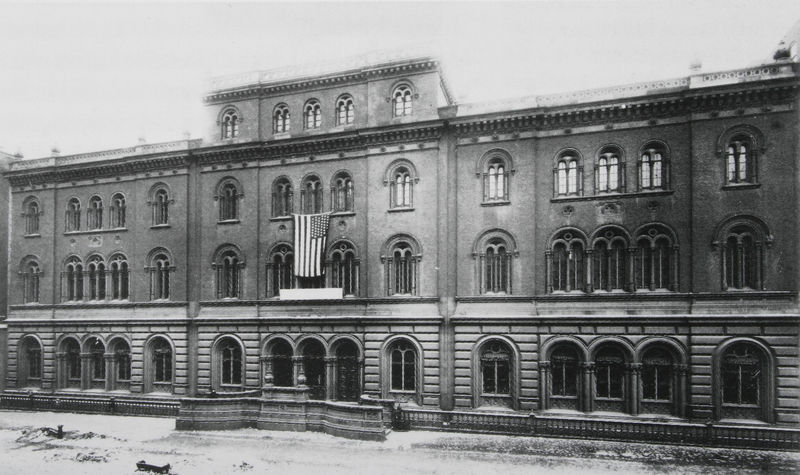
Titel: Aussenansicht mit den späteren Anbauten
Künstler: Alexander Saeltzer
Standort: New York
Institution: Astor Bibliothek
Schlagwörter: himmel, weiß, fenster, glas, grau, schwarz, strasse, säulen, dach, gebäude, haus, schnee, zaun, wand, architektur, sockel, stein, steine, brüstung, gitter, gotik, renaissance, rund, bogen, fassade, türen, fahne, flagge, giebel, mauer, winter, amerika, platz, rundbogen, krieg, treppe, geländer, stufen, foto, fotografie, bögen, eingang, palast, palazzi, rundfenster, stockwerk, balustrade, symmetrisch, schwarzweiss, gebogen, kugeln, kapitell, photo, fries, portal, rustika, tore, sims, gesims, verputzt, risalit, hellgrau, rundbögen, geschosse, usa, rustizierung, gesamtansicht, union jack, gemauert, vorderfront, paltz, amerikanisch, stars, stripes, stars and stripes, tüer, blensheim palace, gsims, scnee, amerikanische flagge